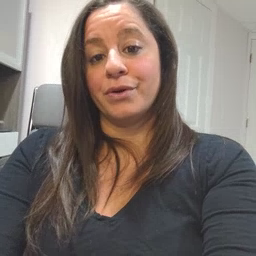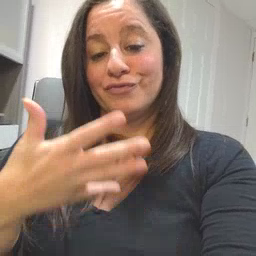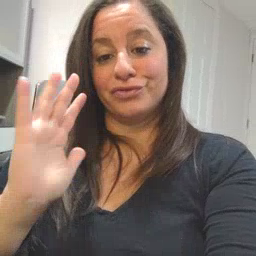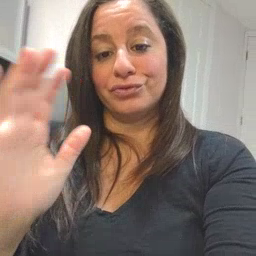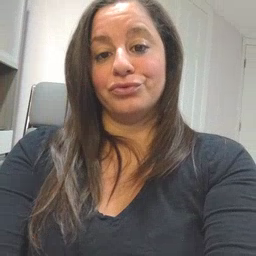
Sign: finish